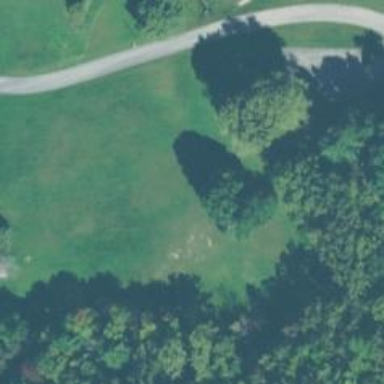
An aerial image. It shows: Disc golf hole.